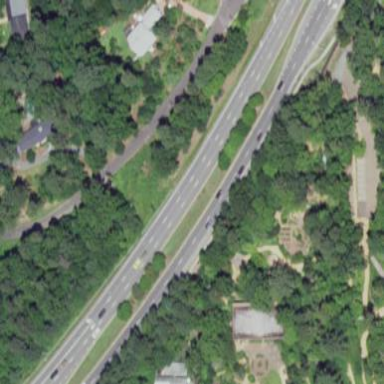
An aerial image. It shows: Asphalt area designated as trunk highway.